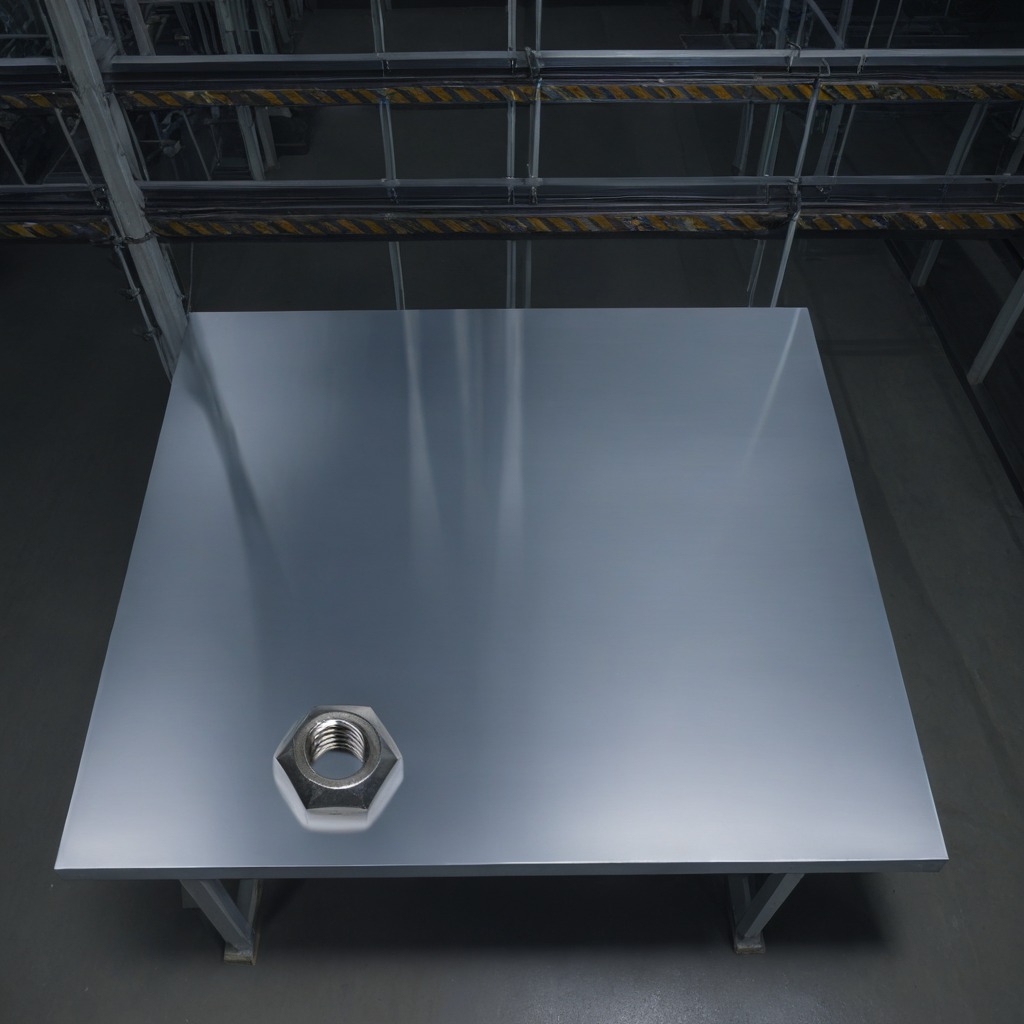
A metal nut lies on a clean empty table in a basement in the evening soft directional lighting on the tabletop realistic grain studio-quality clarity centered framing